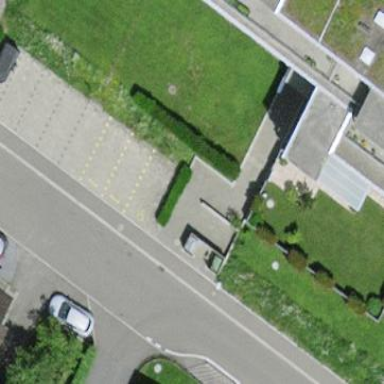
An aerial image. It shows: Parking area.